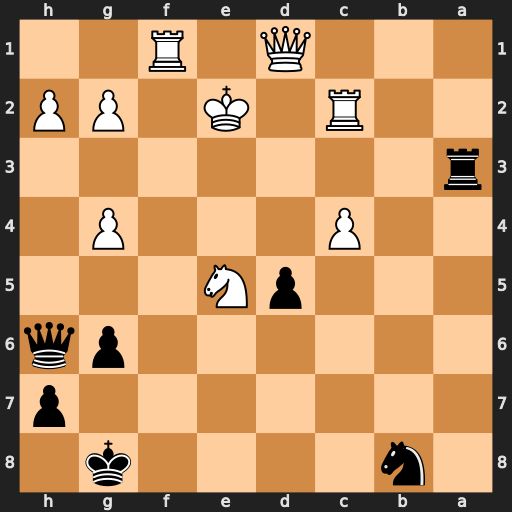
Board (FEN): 1n4k1/7p/6pq/3pN3/2P3P1/r7/2R1K1PP/3Q1R2
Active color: b
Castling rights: -
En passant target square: -
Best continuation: Qe3#